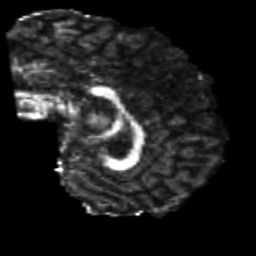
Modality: FA
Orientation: sagittal
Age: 25
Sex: male
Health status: healthy
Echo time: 0.074 s